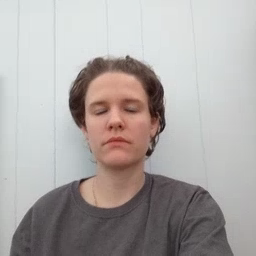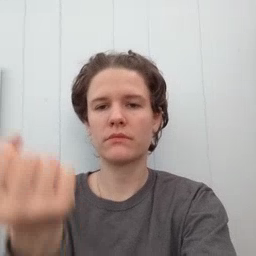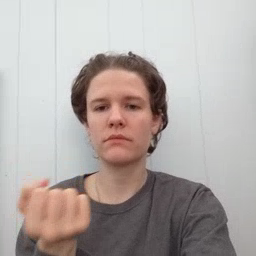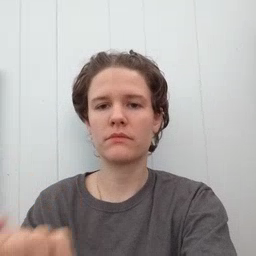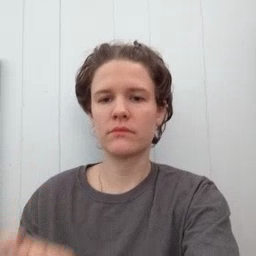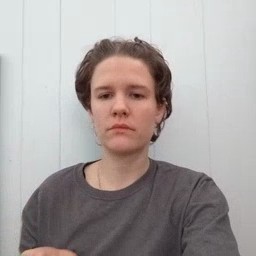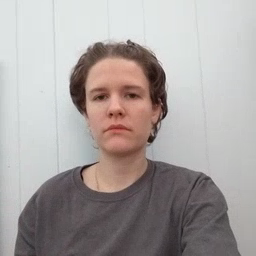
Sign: drawer